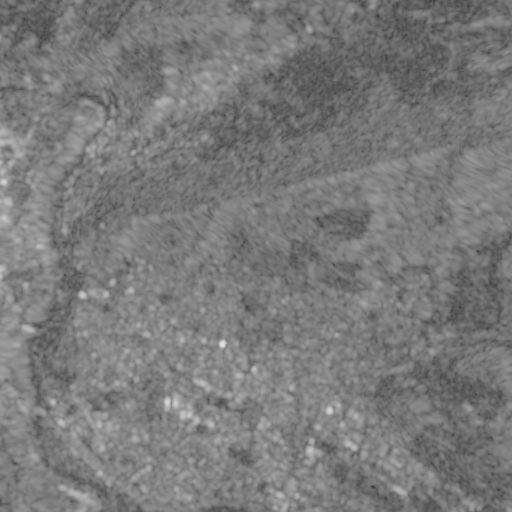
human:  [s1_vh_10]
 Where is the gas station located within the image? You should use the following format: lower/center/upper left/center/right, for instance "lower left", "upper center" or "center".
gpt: The gas station is located in the lower right of the image.
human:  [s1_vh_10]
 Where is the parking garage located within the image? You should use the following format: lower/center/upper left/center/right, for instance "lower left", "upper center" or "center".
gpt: The parking garage is located in the upper left of the image.
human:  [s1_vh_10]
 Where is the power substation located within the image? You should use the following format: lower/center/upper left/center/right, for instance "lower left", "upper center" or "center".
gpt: The power substation is located in the upper left of the image.
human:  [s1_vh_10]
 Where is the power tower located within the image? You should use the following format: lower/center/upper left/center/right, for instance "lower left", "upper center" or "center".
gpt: The power tower is located in the lower center of the image.
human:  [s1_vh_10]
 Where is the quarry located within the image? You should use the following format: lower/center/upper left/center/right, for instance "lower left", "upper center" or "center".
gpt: The quarry is located in the center right of the image.
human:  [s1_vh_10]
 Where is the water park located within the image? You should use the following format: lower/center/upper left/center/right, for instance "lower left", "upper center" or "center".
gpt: The water park is located in the upper left of the image.
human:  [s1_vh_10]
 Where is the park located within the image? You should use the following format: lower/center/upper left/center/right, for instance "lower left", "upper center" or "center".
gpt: There is no park in the image.

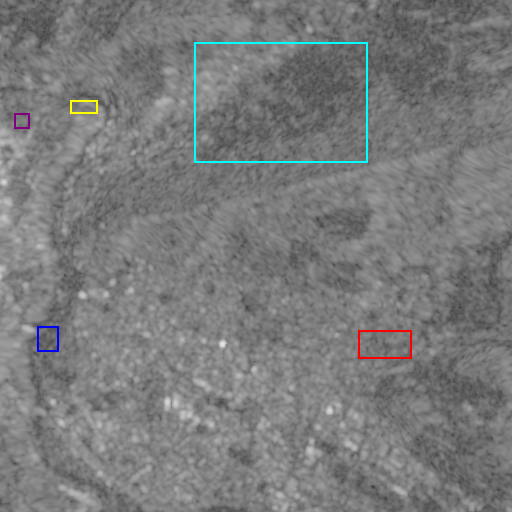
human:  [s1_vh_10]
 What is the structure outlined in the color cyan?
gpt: The structure outlined in cyan is a crop field.
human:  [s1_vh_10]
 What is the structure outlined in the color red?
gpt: The structure outlined in red is a park.
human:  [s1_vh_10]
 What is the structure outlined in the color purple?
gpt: The structure outlined in purple is a parking lot.
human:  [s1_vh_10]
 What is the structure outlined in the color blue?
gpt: The structure outlined in blue is a track.
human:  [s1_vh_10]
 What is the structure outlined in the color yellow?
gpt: The structure outlined in yellow is a water park.
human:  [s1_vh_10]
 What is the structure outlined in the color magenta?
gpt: There is no magenta outline.